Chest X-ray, PA view. Patient: 42 years old, sex M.
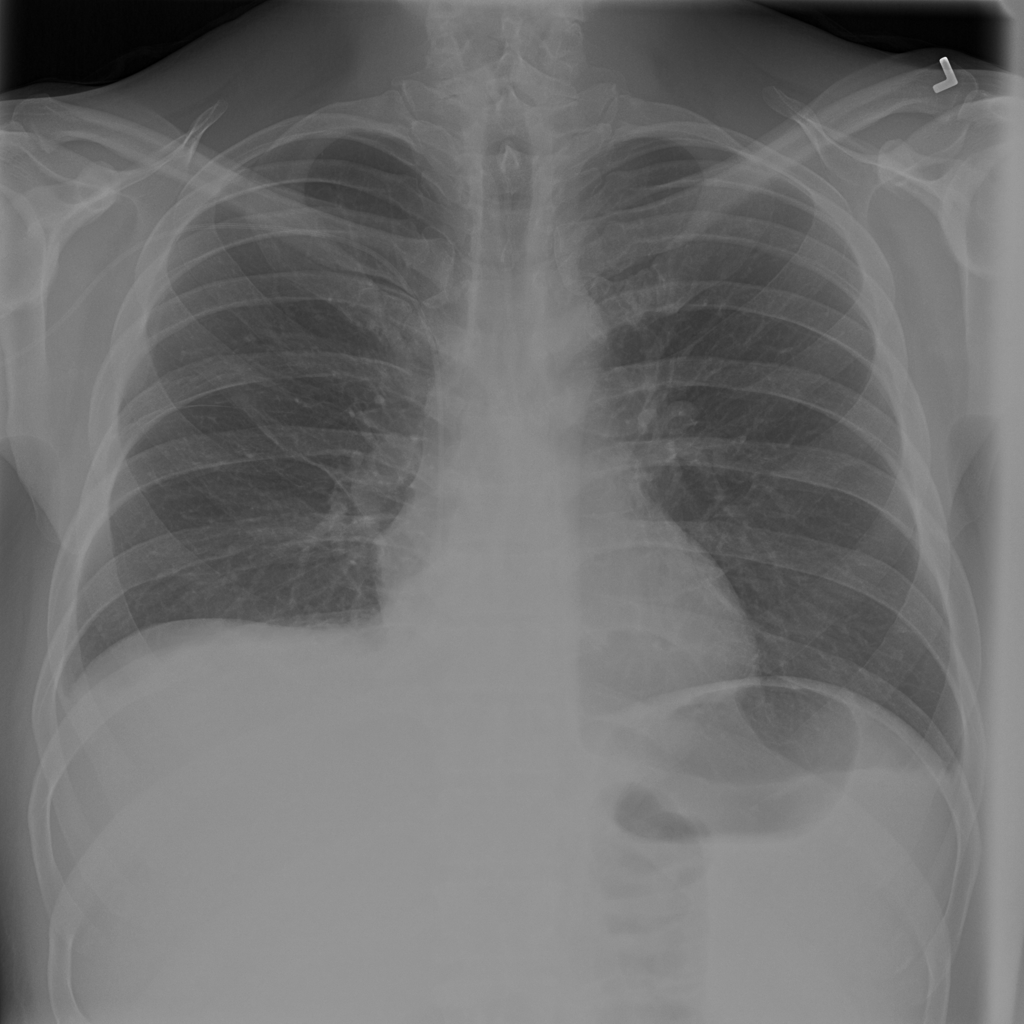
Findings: Effusion